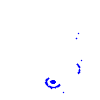
Particle: pion